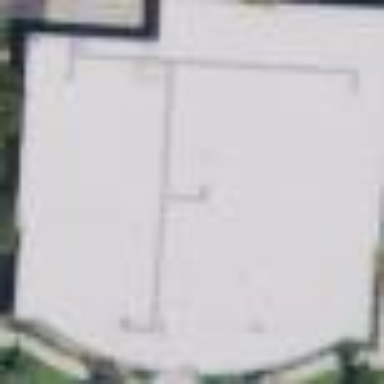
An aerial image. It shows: Industrial office building with flat roof.